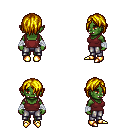
a pixel art fantasy rpg character, female body template, orc, green skin, maroon pirate shirt, metal pants, blonde bangs hairstyle, white cloth bandages, gold boots, four views (front, back, left, right), 2x2 character sprite sheet, small pixel art, hard edges, no anti-aliasing